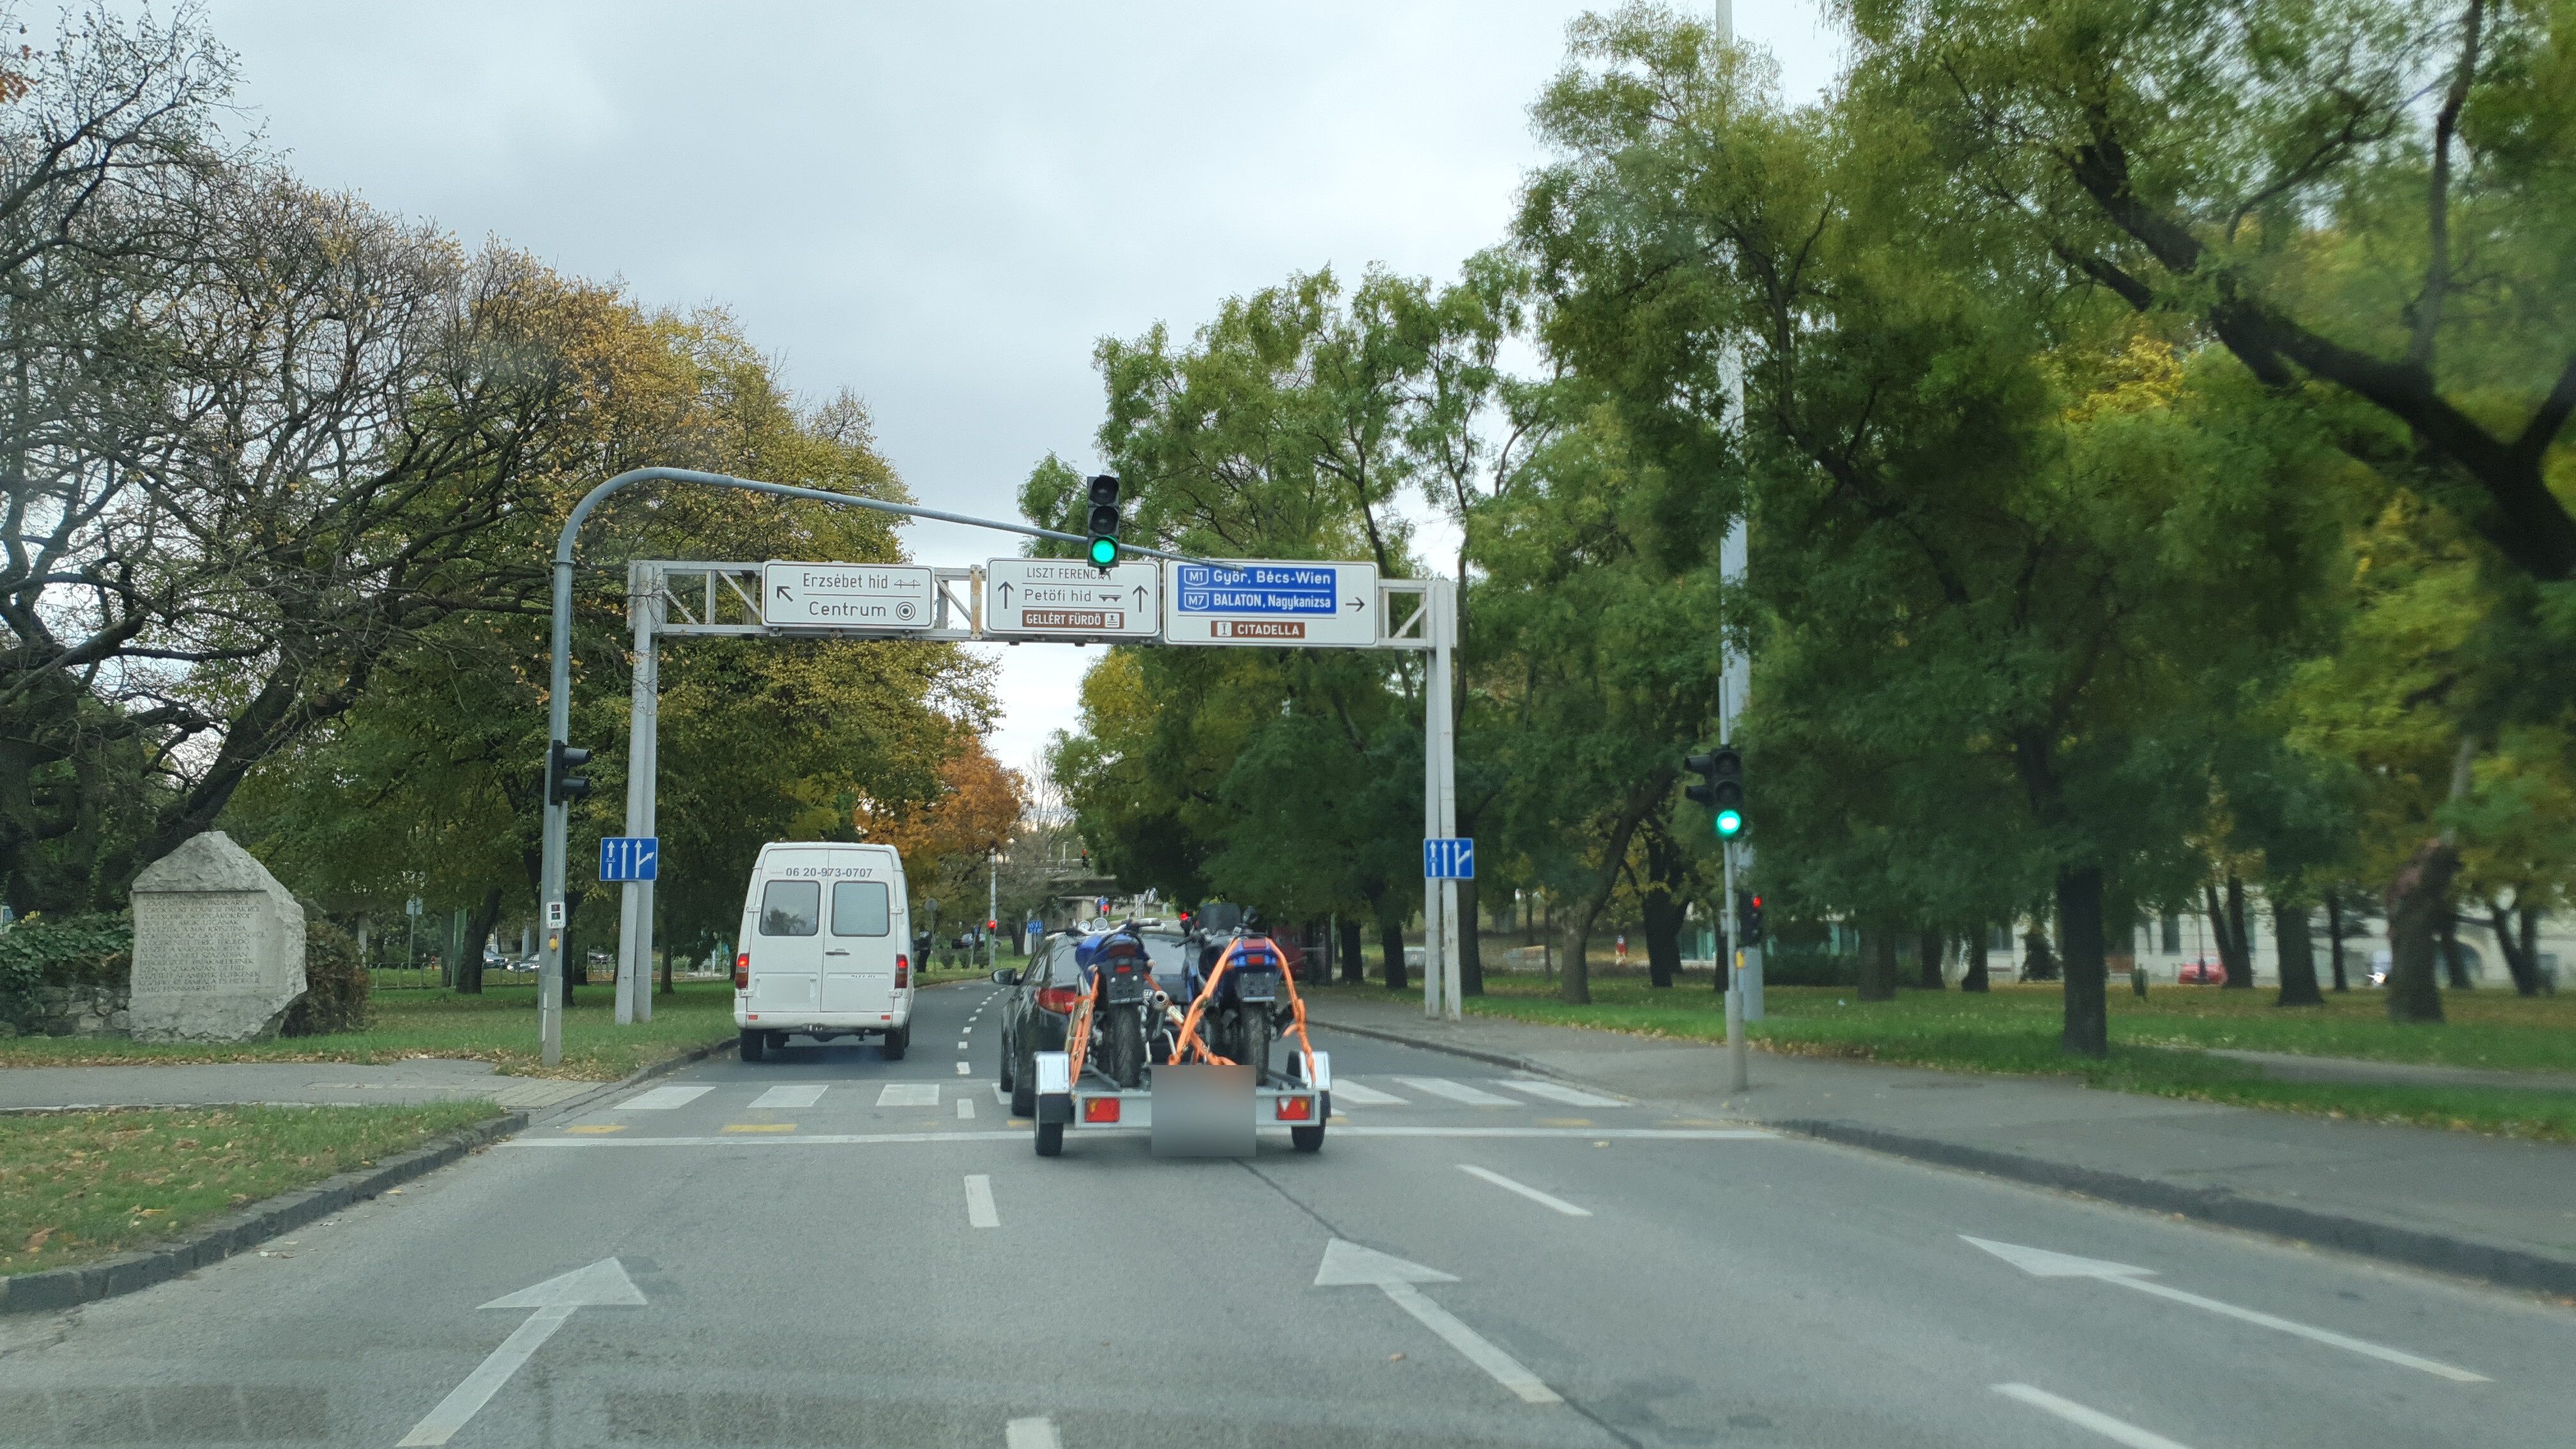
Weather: cloudy
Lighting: day
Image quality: good
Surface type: driving surface
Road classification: tertiary_link
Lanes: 2
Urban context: urban centre
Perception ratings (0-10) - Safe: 1.85, Lively: 6.27, Beautiful: 4.54, Boring: 3.93, Depressing: 2.48, Wealthy: 3.75